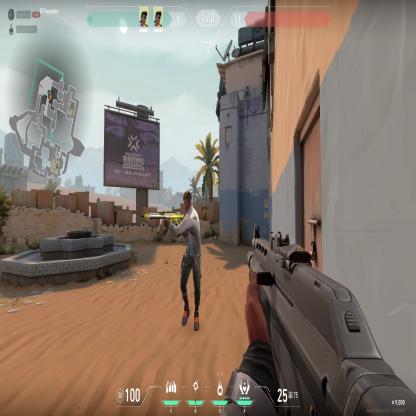
Label: teammate